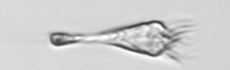
Label: Paratontonia_gracillima